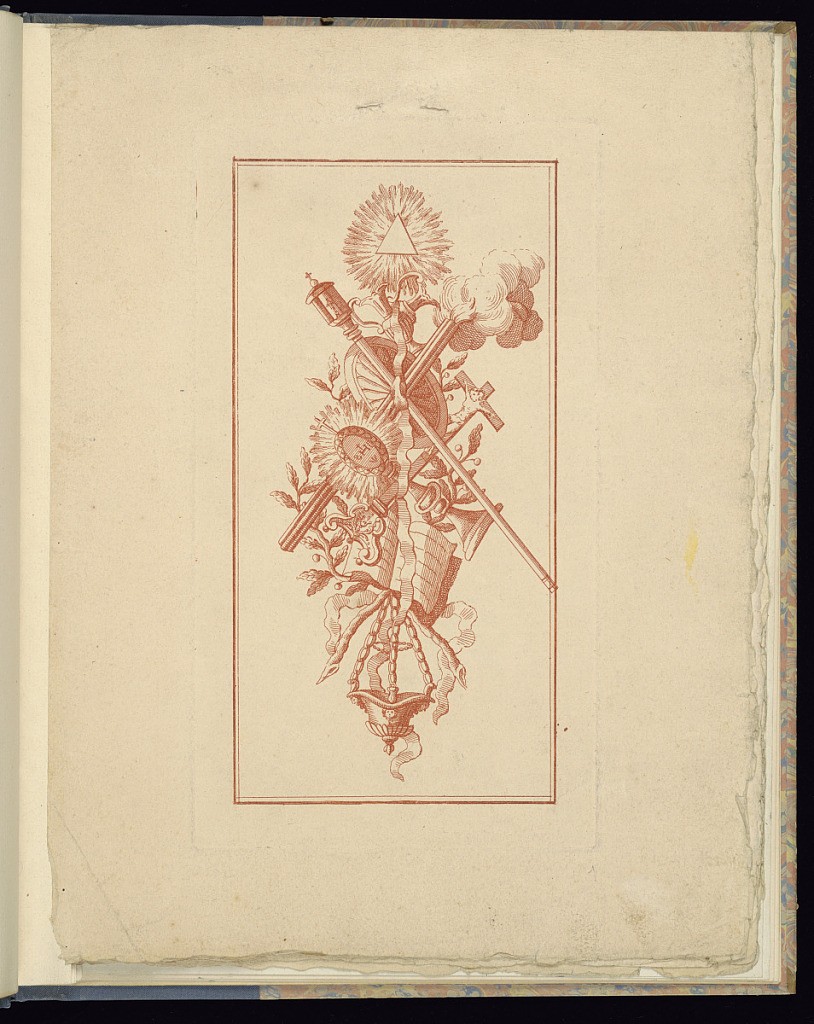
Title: Trophy Design
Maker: P. Moithey, French, active 18th century
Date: mid- 18th–late 18th century
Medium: Etching in red ink on laid paper
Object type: Print
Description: A design for an ecclesiastical hanging trophy printed in red ink, incorporating ewers, a crucifix, thurible, an open book, a monstrance, and other religious objects and imagery, with intertwined ribbons and foliate branches.